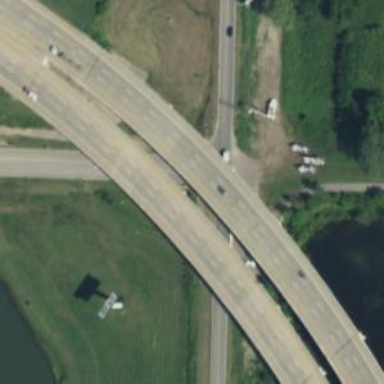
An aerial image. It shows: Beam bridge on motorway.